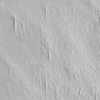
Atmospheric dust classification: not_dusty